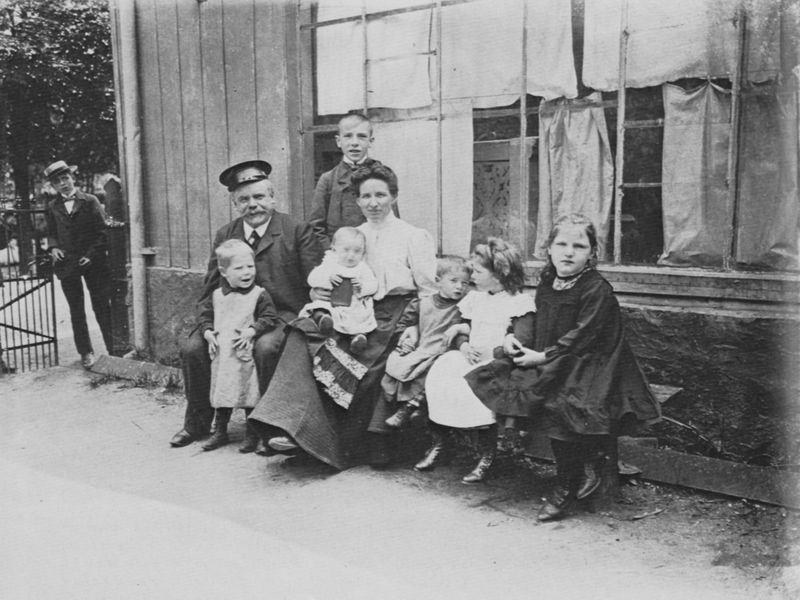
Titel: Gruppenbild vor dem Atelier des Königlich-Bayrischen Hofphotographen Ferdinand Frey in Amberg
Künstler: Ferdinand Frey
Institution: (Privatsammlung)
Schlagwörter: baum, blätter, hand, mann, schatten, weiß, bäume, menschen, mädchen, sand, sitzen, fenster, frau, grau, holz, hut, kleid, kleider, licht, schwarz, gebäude, haus, zaun, kappe, mütze, schnurrbart, gruppenportrait, hände, portrait, porträt, vorhang, erde, gitter, hütte, boden, sitzend, stoff, tücher, eltern, familie, kind, mutter, vater, kinder, lächeln, schürze, röcke, schuhe, buben, jungen, knaben, russland, klein, hof, baby, fabrik, laden, bank, arbeiter, kies, beobachter, vorhänge, junge, tor, geschwister, foto, fotografie, photographie, eingang, knabe, buch, schwarz weiss, bahnhof, bürgertum, stiefel, ehefrau, ehemann, schuh, gruppenbild, kleidchen, kleinkind, photo, ehepaar, industrialisierung, generationen, neugier, sechs, armut, fotographie, familienportrait, dachrinne, grossvater, grossfamilie, rohr, kleinkinder, generation, bahnwärter, taun, gartentor, fallrohr, nachwuchs, gittertor, hauptmann, schaffner, photograpie, torgitter, forografie, familienfoto, familienphoto, familenbild, abflussrohr, bahnvorsteher, dienstmütze, postboote